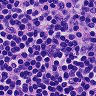
Metastatic tissue present: no